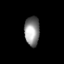
Tissue: lung
Cell type: Endothelial cells
Senescence score: 0.6412
Nuclear area (px): 434
Mean DAPI intensity: 138.777